Here is the time-frequency representation (spectrogram) of a rolling-element bearing's vibration measurement. Determine the bearing's health state. Answer with exactly one of: normal, inner_race, outer_race, ball.
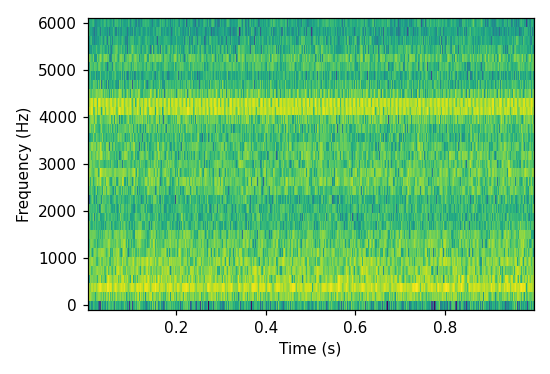
Answer: normal